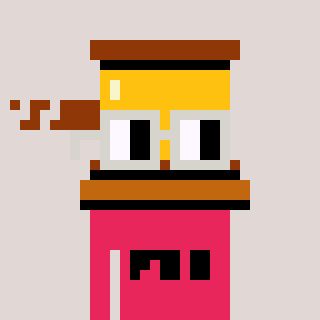
a pixel art character with square light gray glasses, a gavel-shaped head and a redpinkish-colored body on a warm background